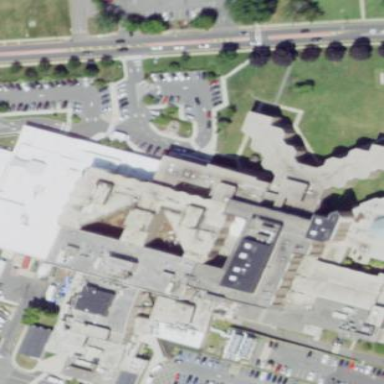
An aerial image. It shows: Hospital building.